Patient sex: M
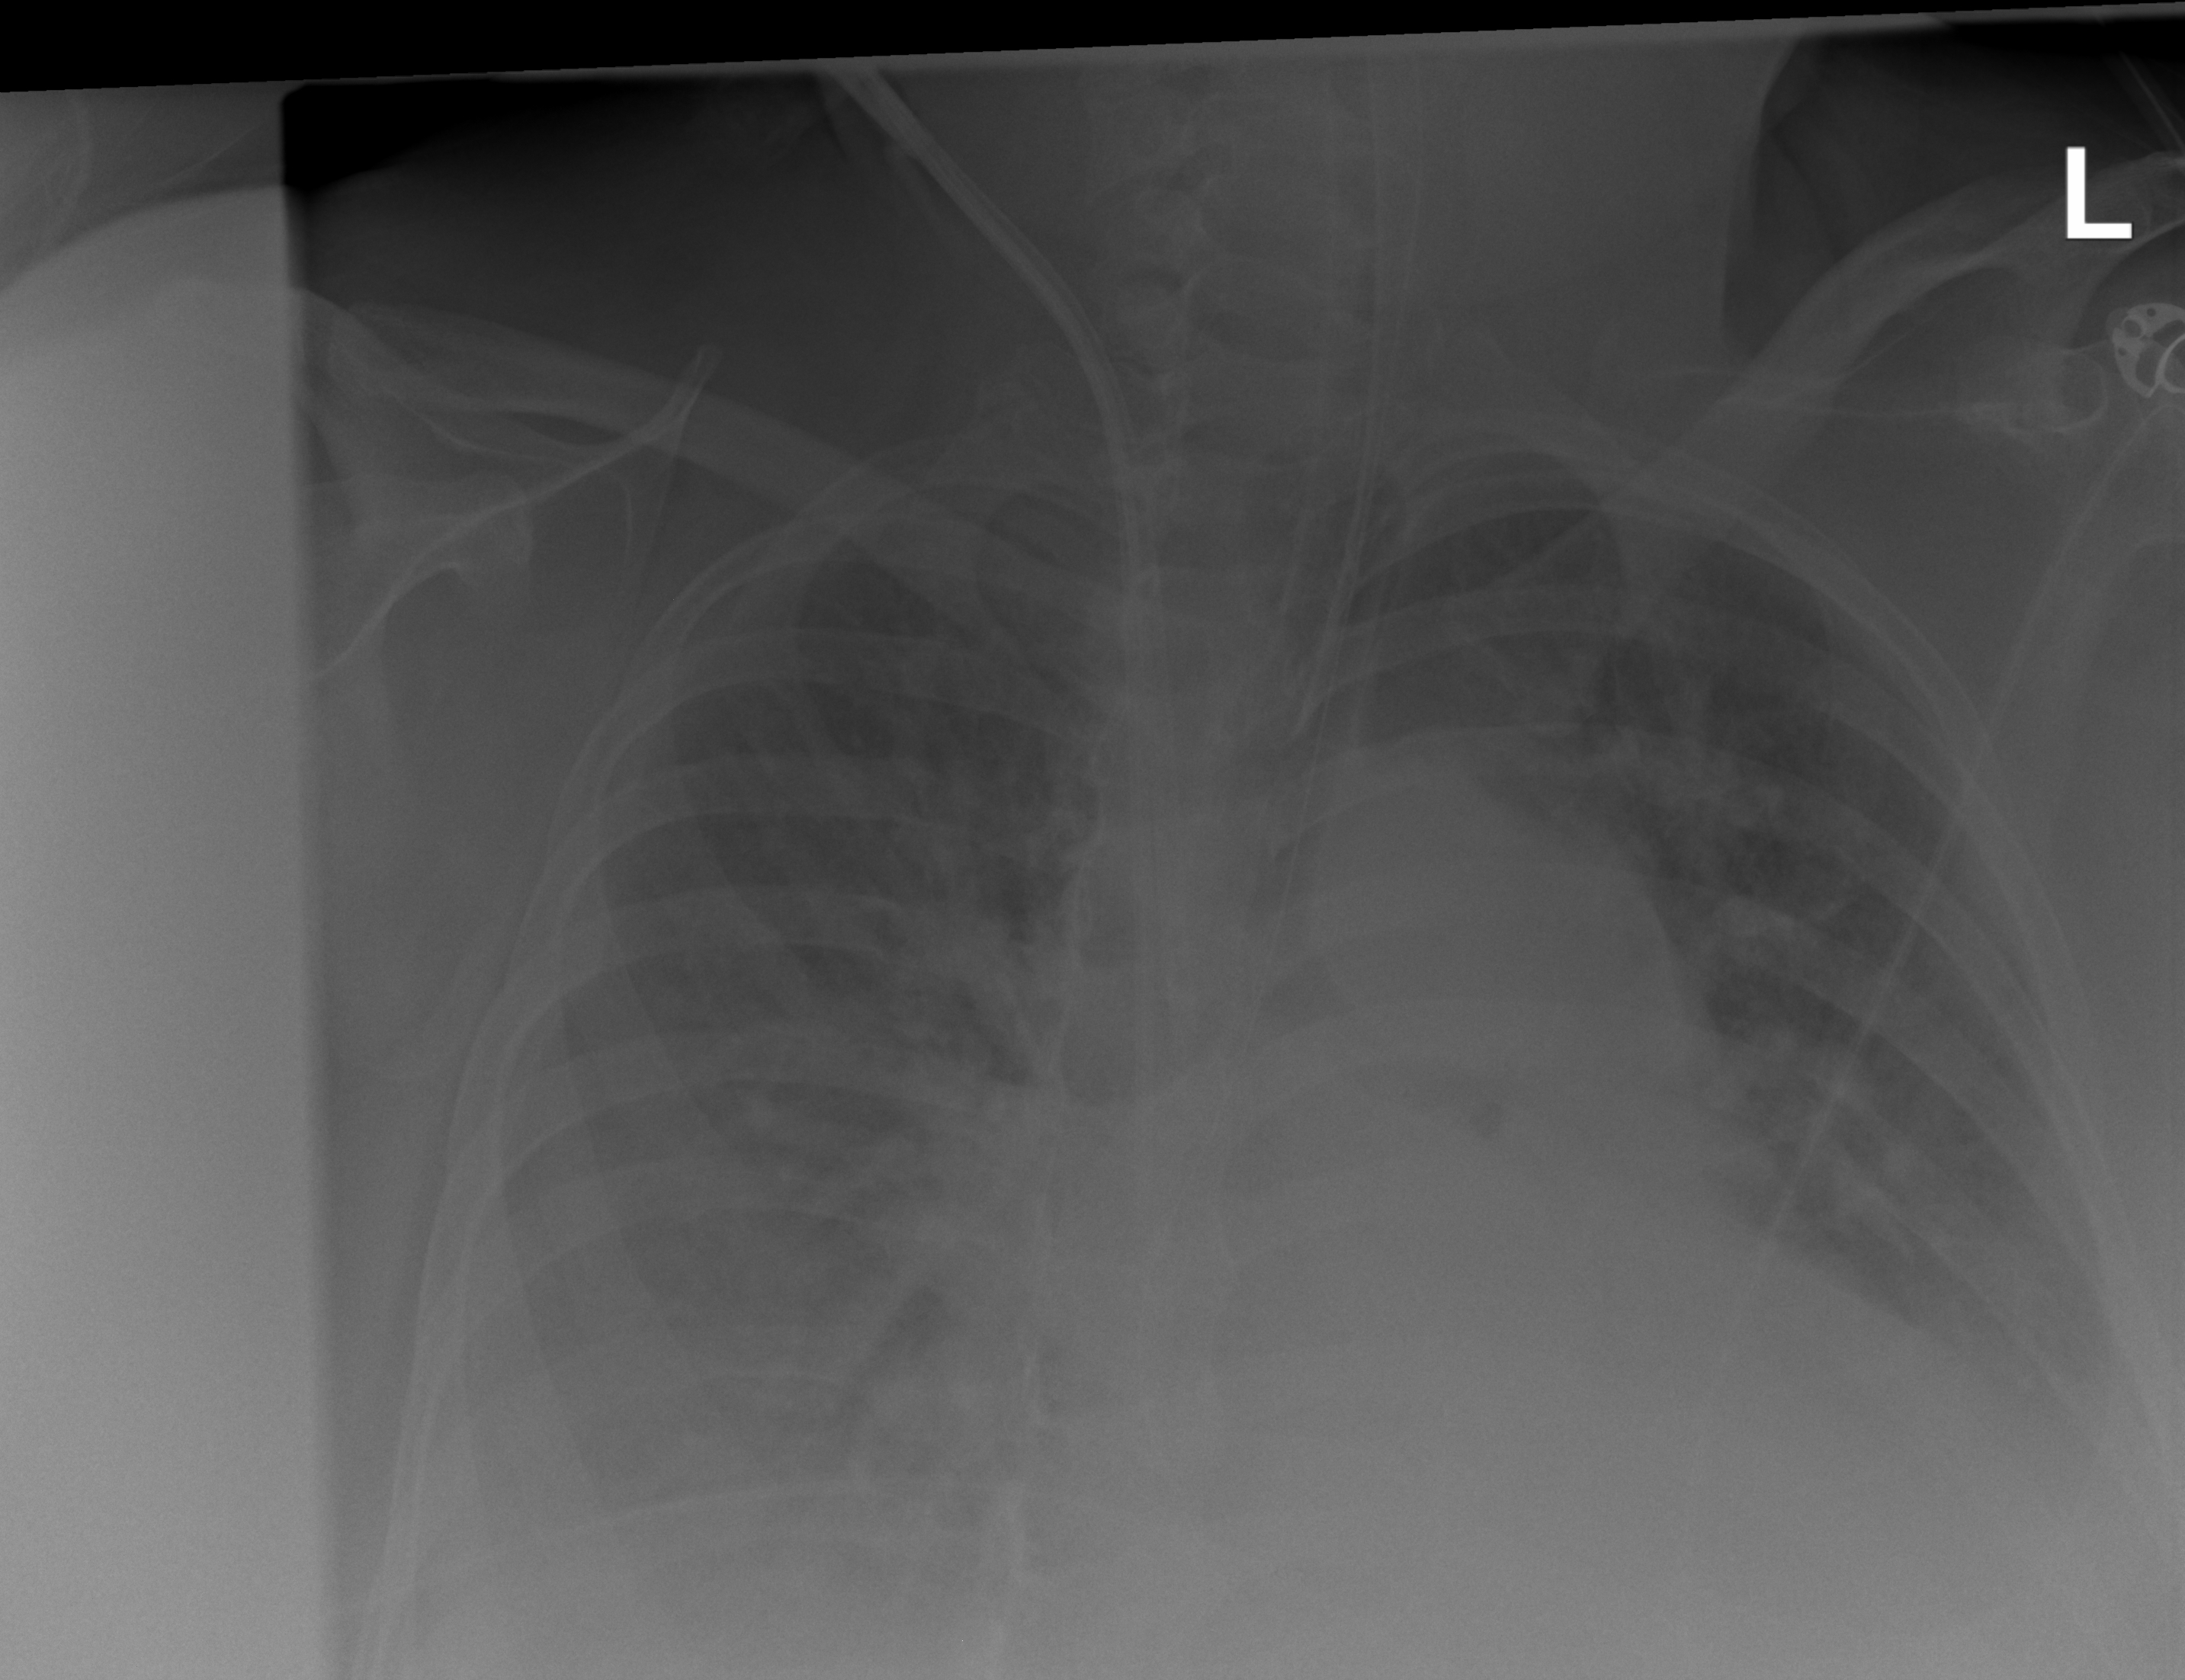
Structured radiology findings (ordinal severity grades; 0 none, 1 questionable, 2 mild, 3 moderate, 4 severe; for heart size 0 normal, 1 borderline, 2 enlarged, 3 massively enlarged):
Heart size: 2
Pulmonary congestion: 3
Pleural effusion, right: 3
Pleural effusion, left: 3
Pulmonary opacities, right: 2
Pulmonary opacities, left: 2
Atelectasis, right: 3
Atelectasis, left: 3